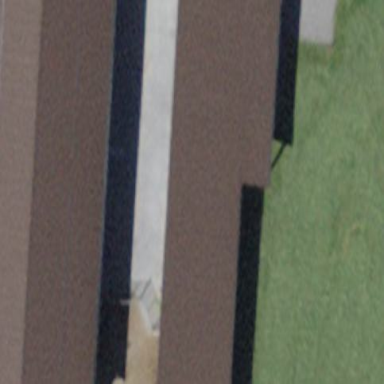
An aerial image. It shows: Farm building.